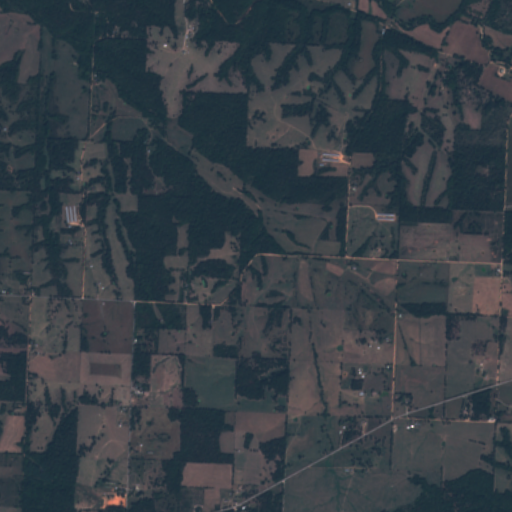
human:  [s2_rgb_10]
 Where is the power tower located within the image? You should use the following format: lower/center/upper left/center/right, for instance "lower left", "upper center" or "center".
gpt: The power tower is located in the upper left of the image.
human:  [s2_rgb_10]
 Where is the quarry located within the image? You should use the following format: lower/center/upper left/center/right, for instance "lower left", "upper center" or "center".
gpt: There is no quarry in the image.